Question: I am using Android Development Studio 1.0.1. I am trying to run a simple application. But the emulator is showing the same blank screen for long time.
Following is log from program.
'''
Creating filesystem with parameters:
Size: 69206016
Block size: 4096
Blocks per group: 32768
Inodes per group: 4224
Inode size: 256
Journal blocks: 1024
Label:
Blocks: 16896
Block groups: 1
Reserved block group size: 7 Created filesystem with 11/4224 inodes and 1302/16896 blocks emulator: device fd:828 HAX is working and emulator runs in fast virt mode creating window 51 69 385 683
'''
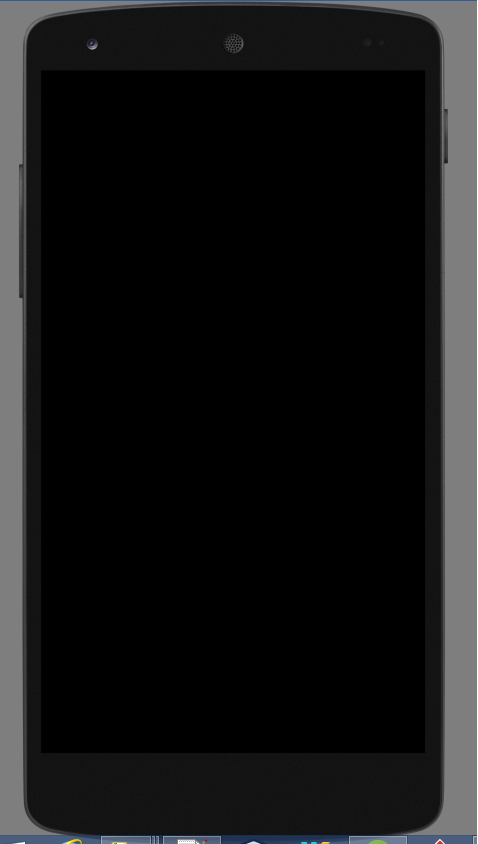
Answer: Either you install the <URL> and use their emulator.